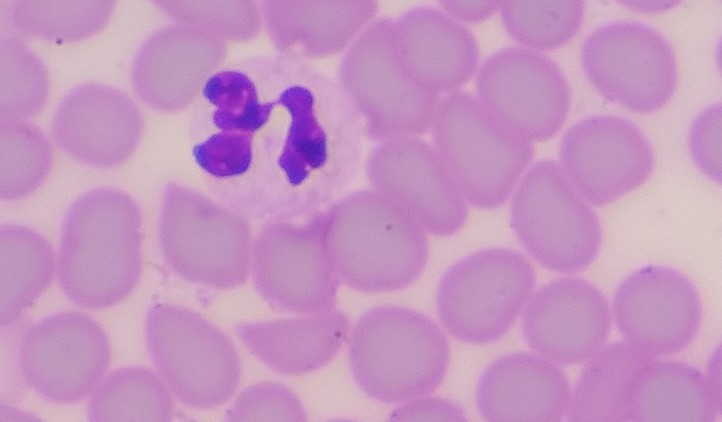
White blood cell type: Neutrophil